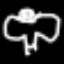
Label: angel